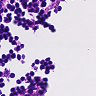
Metastatic tissue present: no